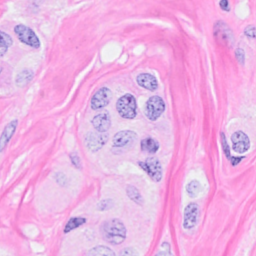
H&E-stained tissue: Breast